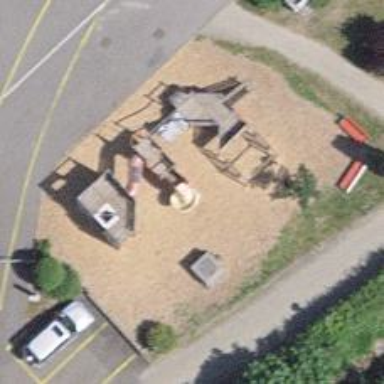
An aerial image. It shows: Playground area for leisure land.